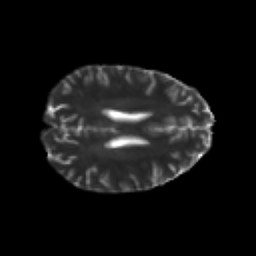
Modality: T2w
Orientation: axial
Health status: healthy
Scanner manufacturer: philips
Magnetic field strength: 3 T
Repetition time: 6.964 s
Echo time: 0.092 s